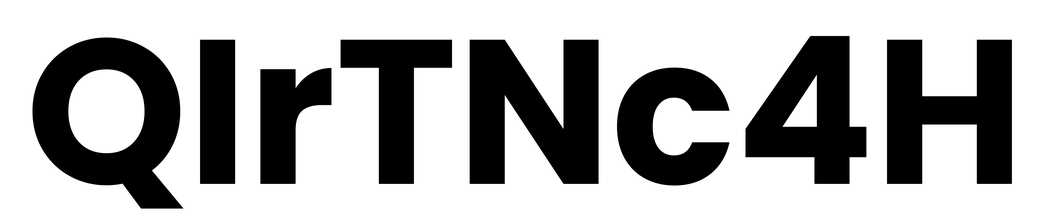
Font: Poppins-Bold